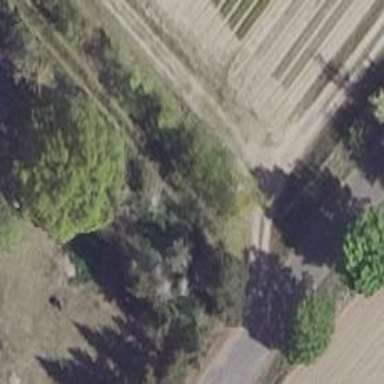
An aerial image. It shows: Track road with grade3 tracktype.